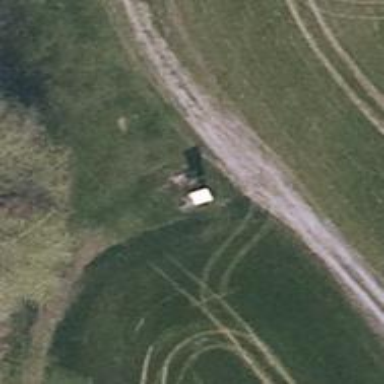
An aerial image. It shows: Hunting stand.